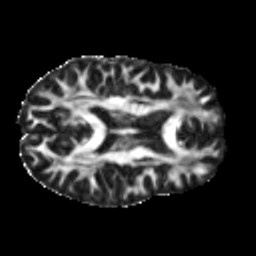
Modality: FA
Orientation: axial
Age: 46
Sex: male
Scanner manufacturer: siemens
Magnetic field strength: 3 T
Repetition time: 5 s
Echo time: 0.092 s